Interaction volume radius: 5 \u00c5
Interaction volume height: 20 \u00c5
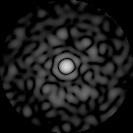
Disorder parameter: 0.8082